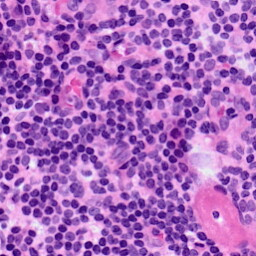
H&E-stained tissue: LymphNode